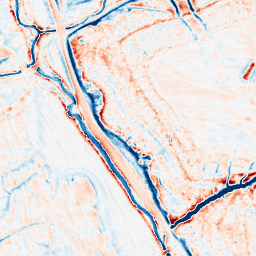
Category: edge_preserving
Decomposition family: anisotropic_diffusion
Decomposition parameters: iterations: 50
kappa: 100
gamma: 0.1
Upsampling method: lanczos
Upsampling parameters: scale: 2
Upsampling scale: 2